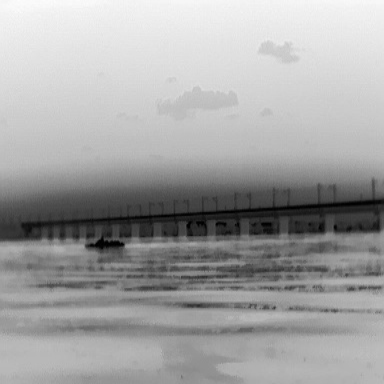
There is a warship in the infrared image.